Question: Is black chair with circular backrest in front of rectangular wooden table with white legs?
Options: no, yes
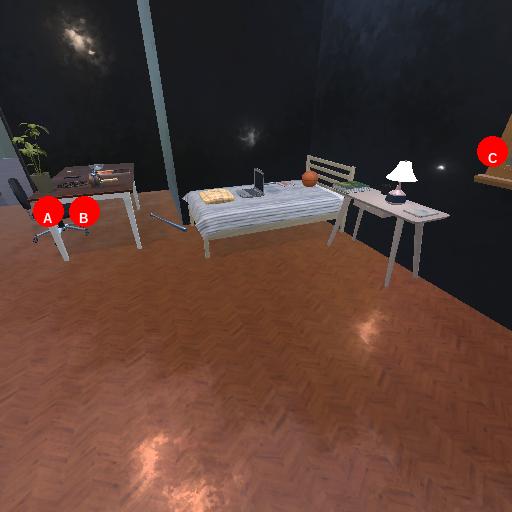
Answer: no